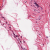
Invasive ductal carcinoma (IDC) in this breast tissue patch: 0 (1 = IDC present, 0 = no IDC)